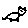
Label: cat